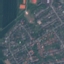
Land use / land cover class: Residential